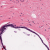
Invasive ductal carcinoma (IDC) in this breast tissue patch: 0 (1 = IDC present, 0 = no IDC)